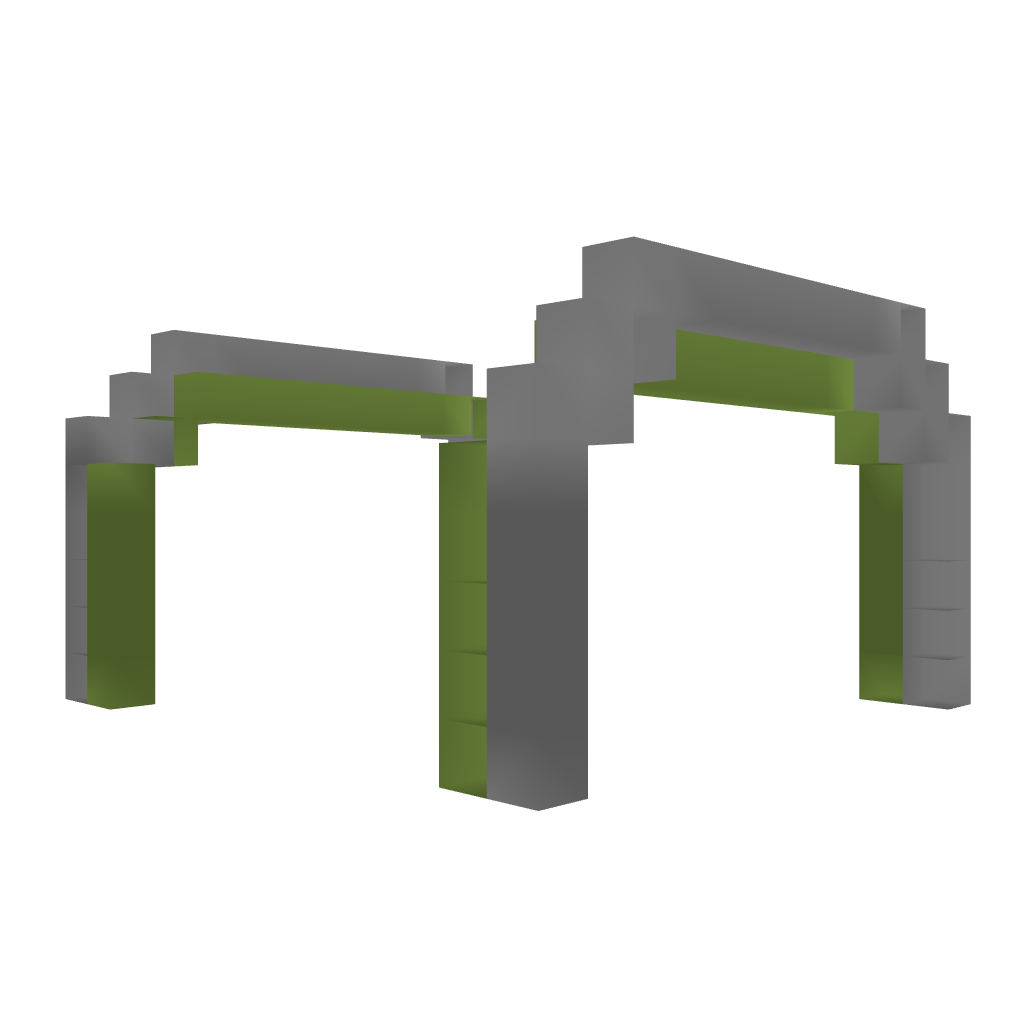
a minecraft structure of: HANGAR bad low quality